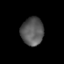
Tissue: prostate
Cell type: T cells
Senescence score: 0.3607
Nuclear area (px): 617
Mean DAPI intensity: 88.478